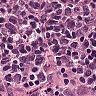
Metastatic tissue present: yes